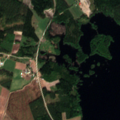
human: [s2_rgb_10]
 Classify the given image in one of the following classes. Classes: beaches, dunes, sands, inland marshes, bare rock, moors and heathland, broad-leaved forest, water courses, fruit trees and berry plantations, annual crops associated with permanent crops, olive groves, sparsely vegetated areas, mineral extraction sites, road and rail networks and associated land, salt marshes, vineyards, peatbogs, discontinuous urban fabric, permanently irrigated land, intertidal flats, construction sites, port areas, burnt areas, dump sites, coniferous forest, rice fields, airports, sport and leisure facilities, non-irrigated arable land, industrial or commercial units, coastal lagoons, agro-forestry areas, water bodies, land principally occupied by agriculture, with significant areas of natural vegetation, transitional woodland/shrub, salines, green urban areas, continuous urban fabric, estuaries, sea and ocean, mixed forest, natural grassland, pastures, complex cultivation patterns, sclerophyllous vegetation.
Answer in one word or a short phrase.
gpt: land principally occupied by agriculture, with significant areas of natural vegetation, coniferous forest, mixed forest, water bodies